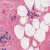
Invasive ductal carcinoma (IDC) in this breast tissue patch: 0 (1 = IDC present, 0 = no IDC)